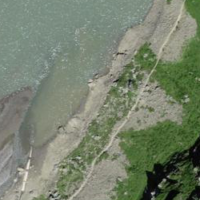
EUNIS habitat code: 14
Species observed at this site:
Dryas octopetala